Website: bh-photo
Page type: billing-address
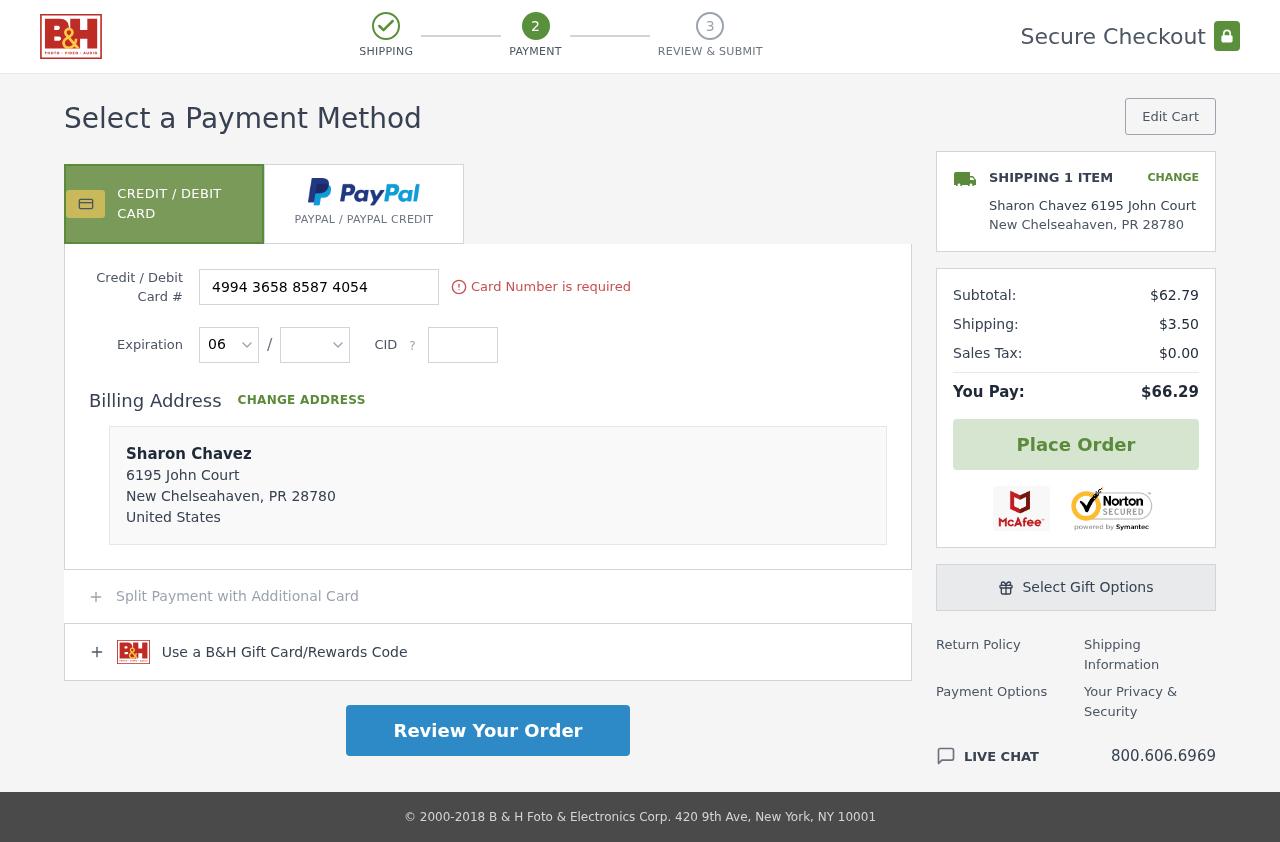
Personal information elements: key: PII_CARD_CVV
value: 520
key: PII_CARD_EXPIRY_MONTH
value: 06
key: PII_CARD_EXPIRY_YEAR
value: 30
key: PII_CARD_NUMBER
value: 4994 3658 8587 4054
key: PII_CITY
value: New Chelseahaven
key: PII_COUNTRY
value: United States
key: PII_FULLNAME
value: Sharon Chavez
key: PII_FULLNAME2
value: Sharon Chavez
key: PII_POSTCODE
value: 28780
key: PII_STATE_ABBR
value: PR
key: PII_STREET
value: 6195 John Court
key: PII_STATE
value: PR
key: PII_POSTCODE_FULL
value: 28780
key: PII_POSTCODE_NUMERIC
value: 28780
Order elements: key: ORDER_NUM_ITEMS
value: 1
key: ORDER_SUBTOTAL
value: $62.79
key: ORDER_SHIPPING_COST
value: $3.50
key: ORDER_TAX
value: $0.00
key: ORDER_TOTAL
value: $66.29